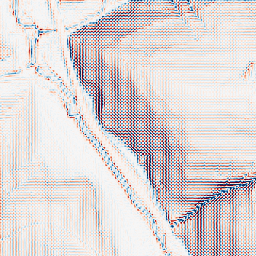
Category: wavelet
Decomposition family: wavelet_dwt
Decomposition parameters: wavelet: haar
level: 2
Upsampling method: cubic_mitchell
Upsampling parameters: scale: 4
Upsampling scale: 4